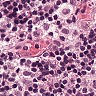
Metastatic tissue present: no